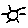
Label: sun